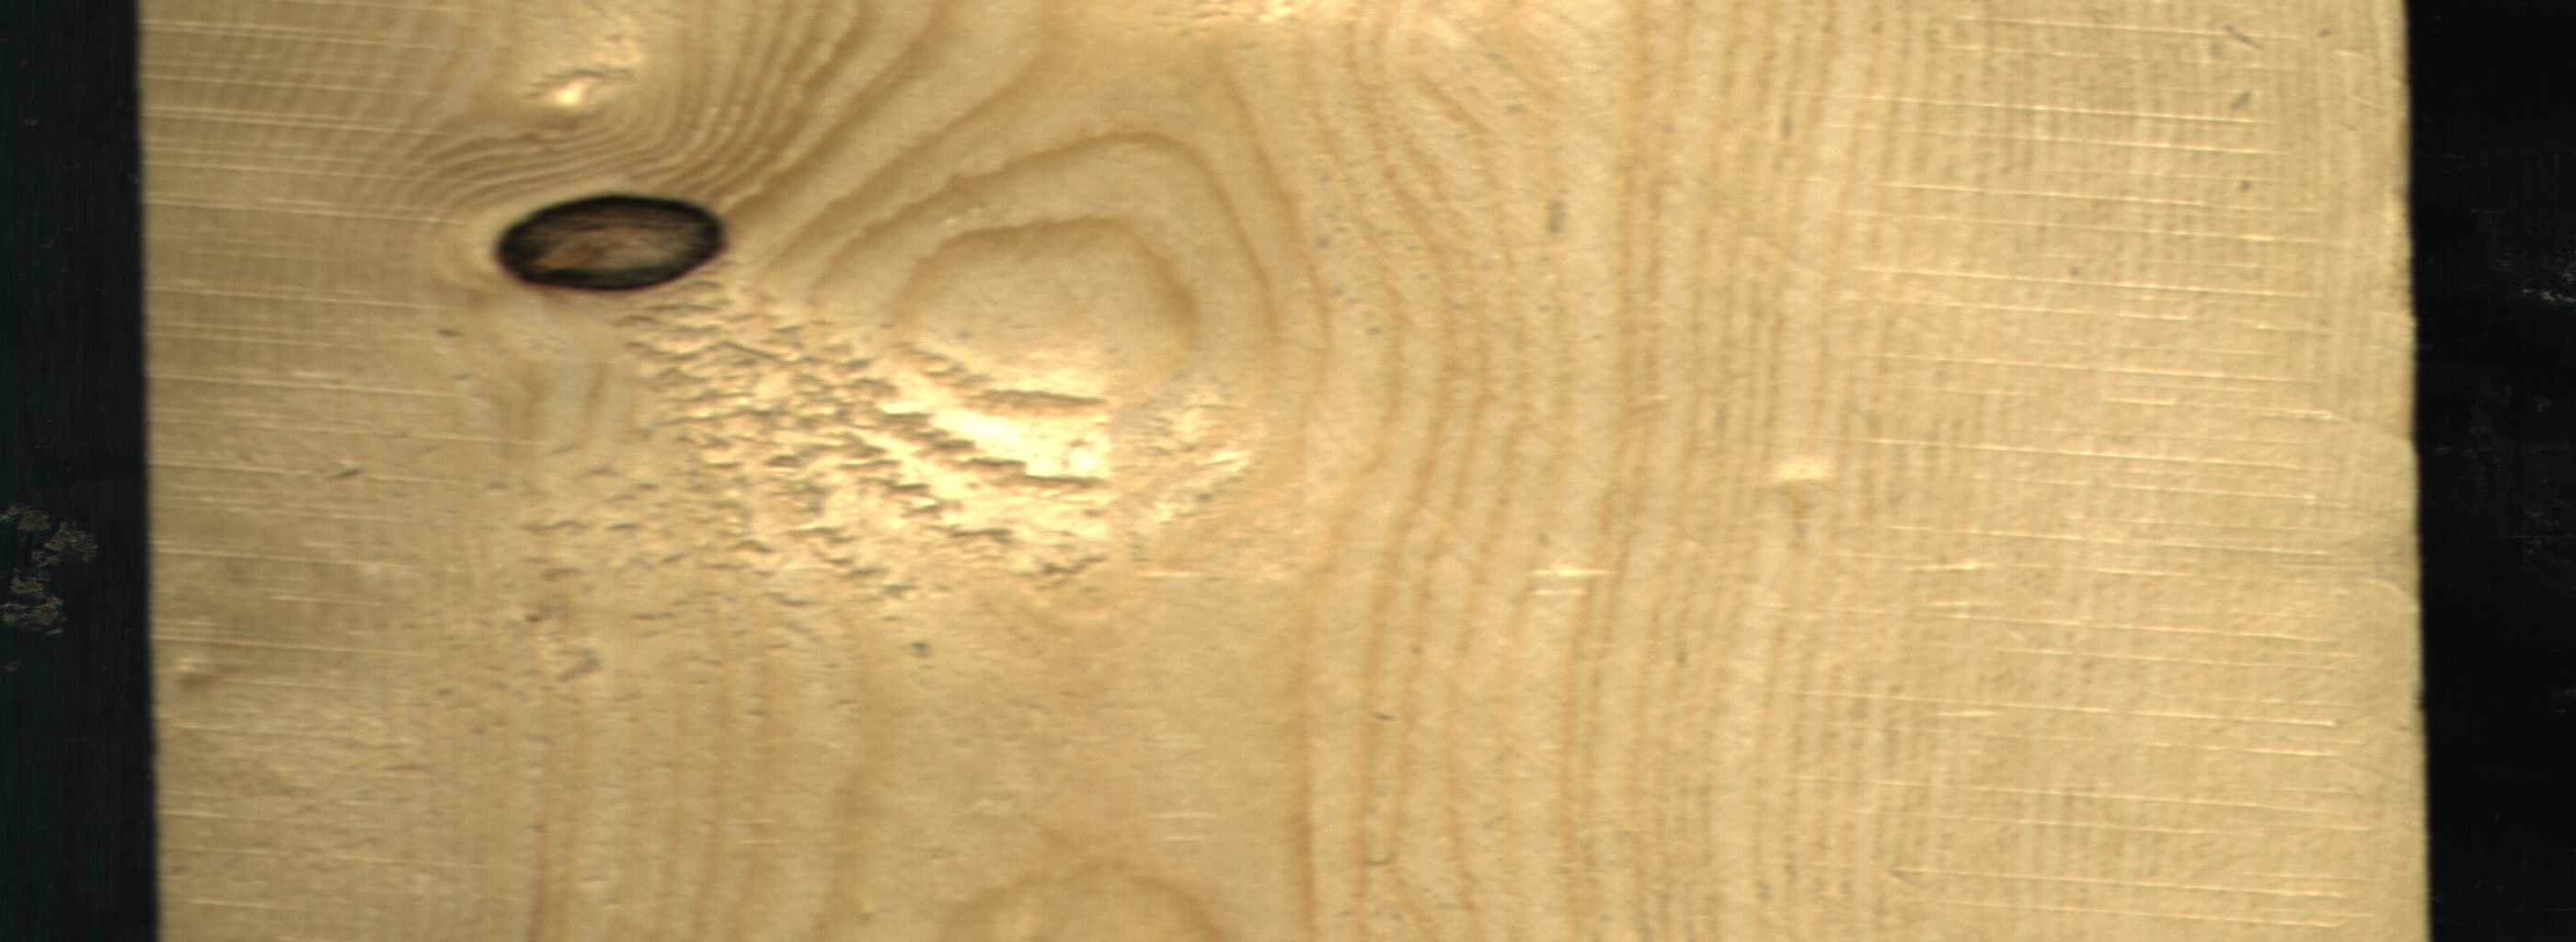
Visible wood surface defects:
Dead_Knot